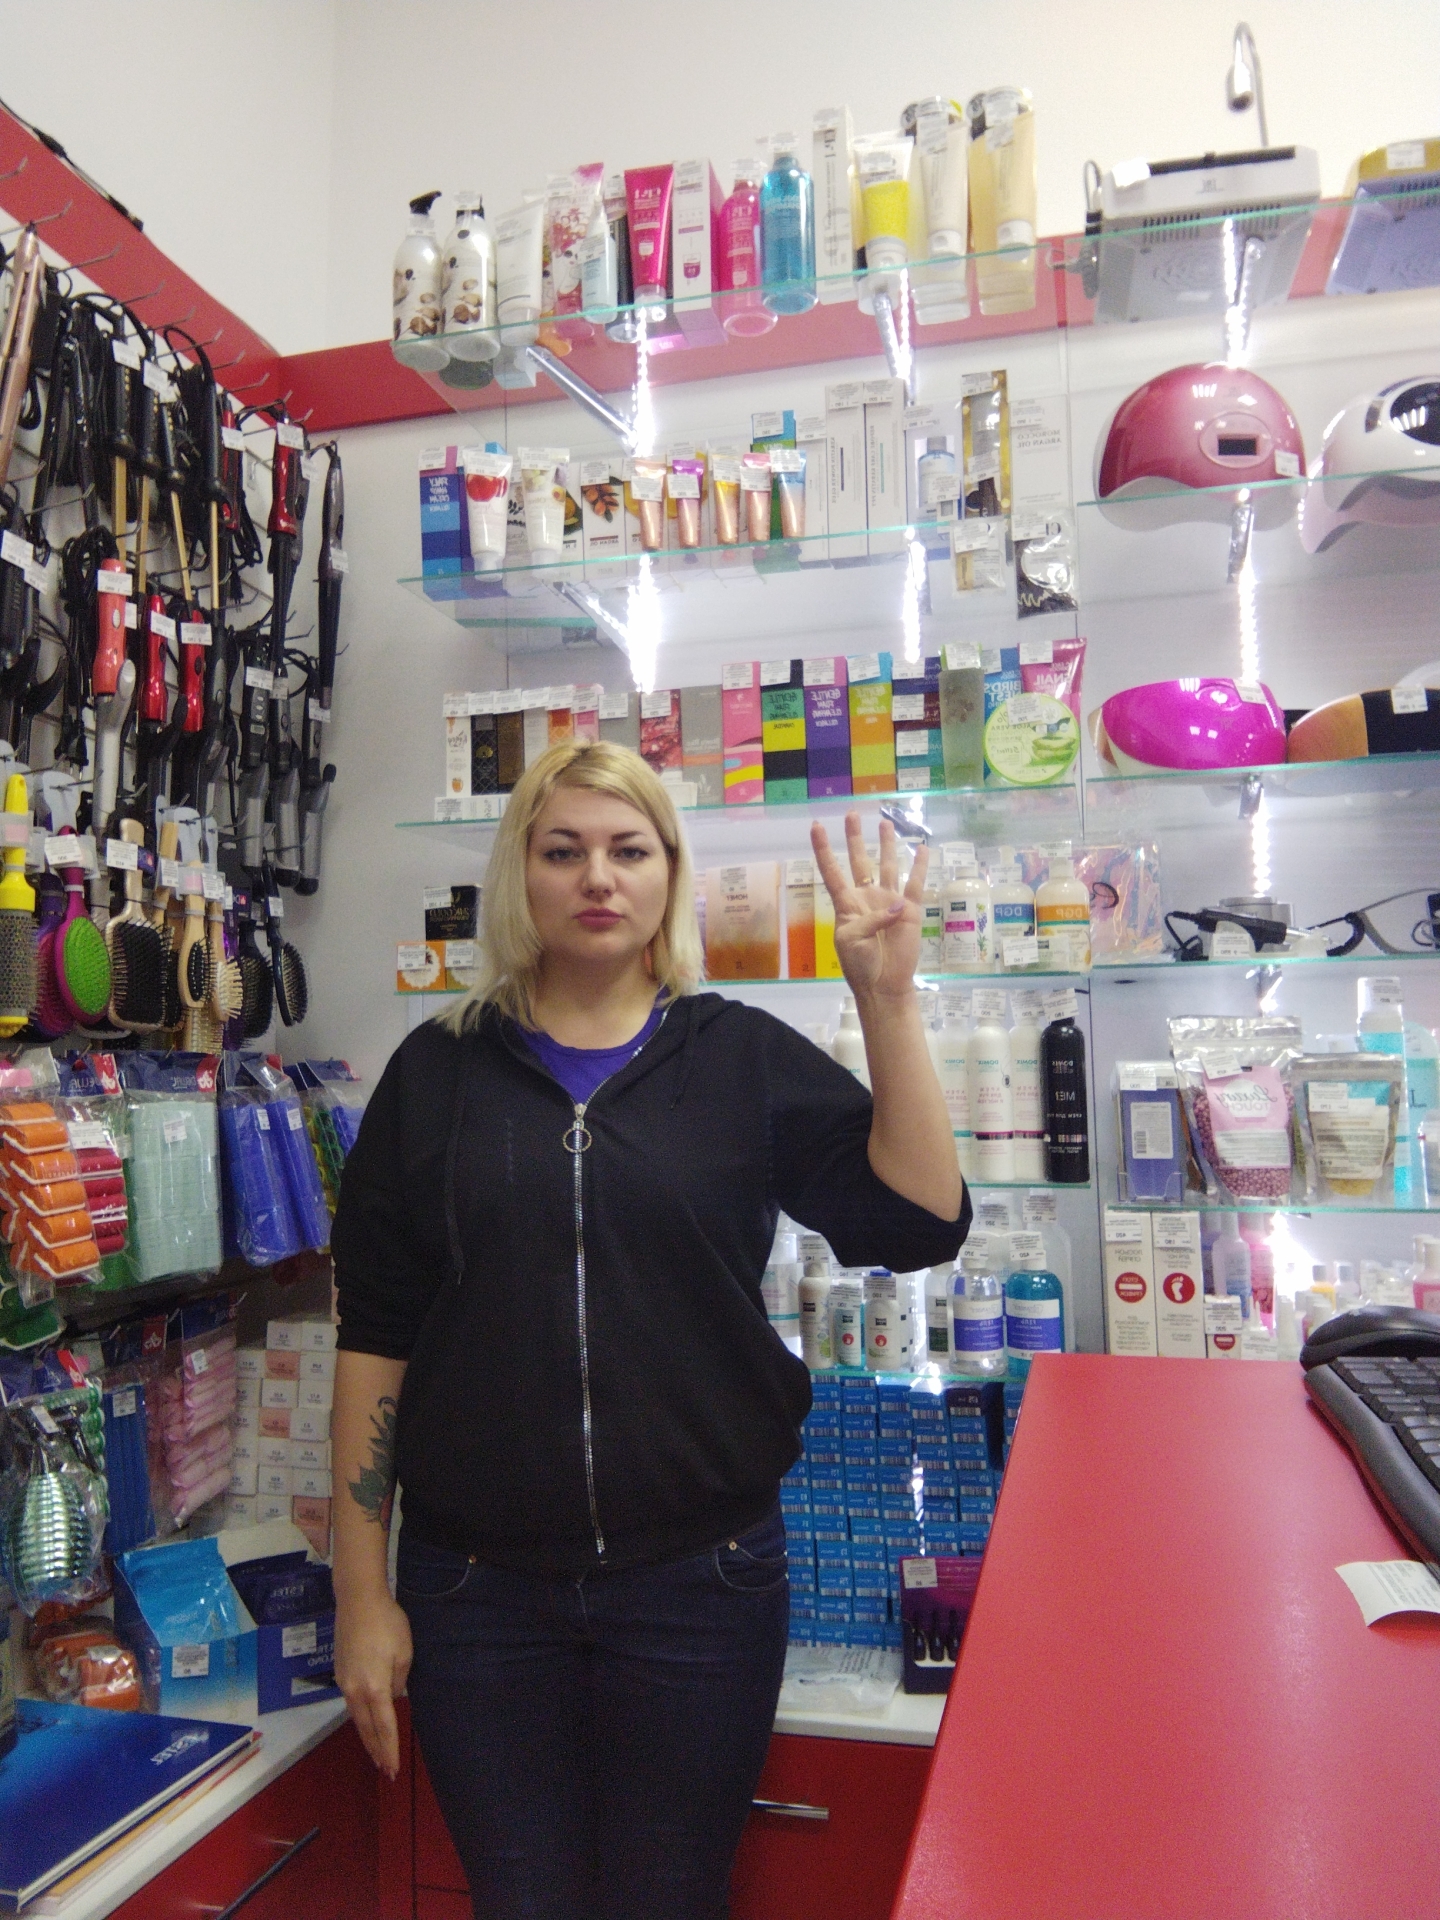
Label: noise